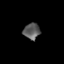
Tissue: skin
Cell type: Epithelial cells
Senescence score: 0.2524
Nuclear area (px): 259
Mean DAPI intensity: 90.653